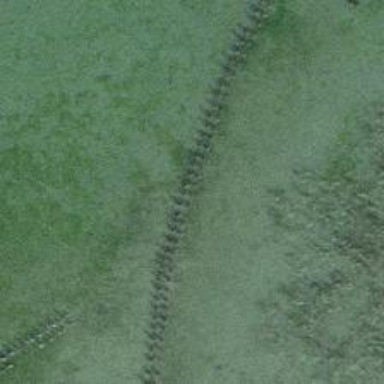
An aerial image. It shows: Man-made groyne.